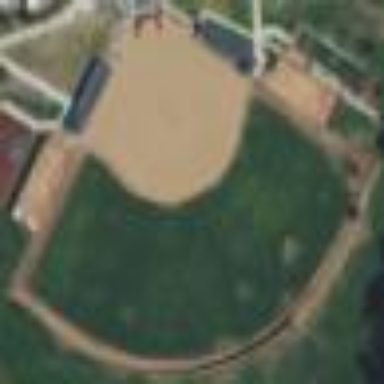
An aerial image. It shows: Softball pitch for leisure and sport activities.